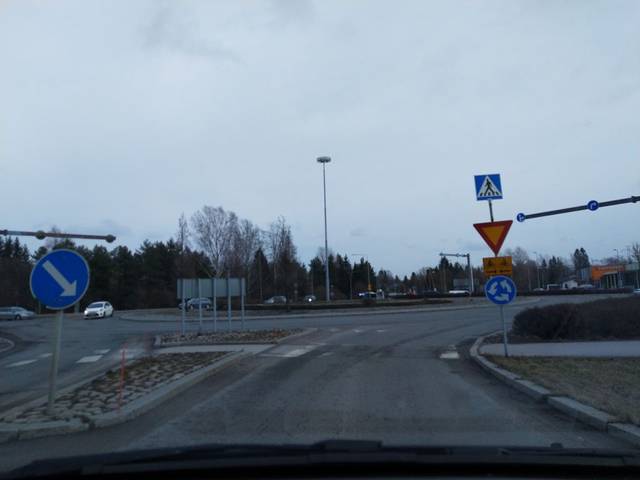
Region: Finland
Coordinates: 60.289, 24.996